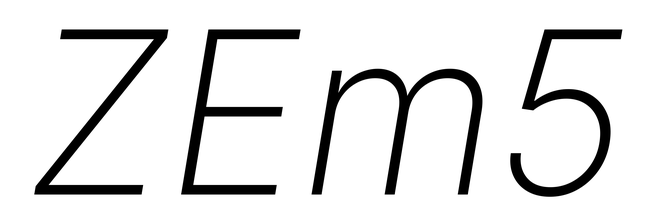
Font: Inter-Italic_ExtraLight_Italic